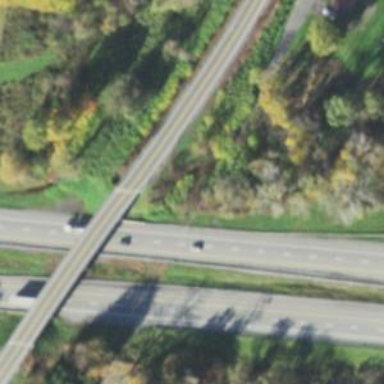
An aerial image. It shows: View of motorway.